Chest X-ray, PA view. Patient: 60 years old, sex F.
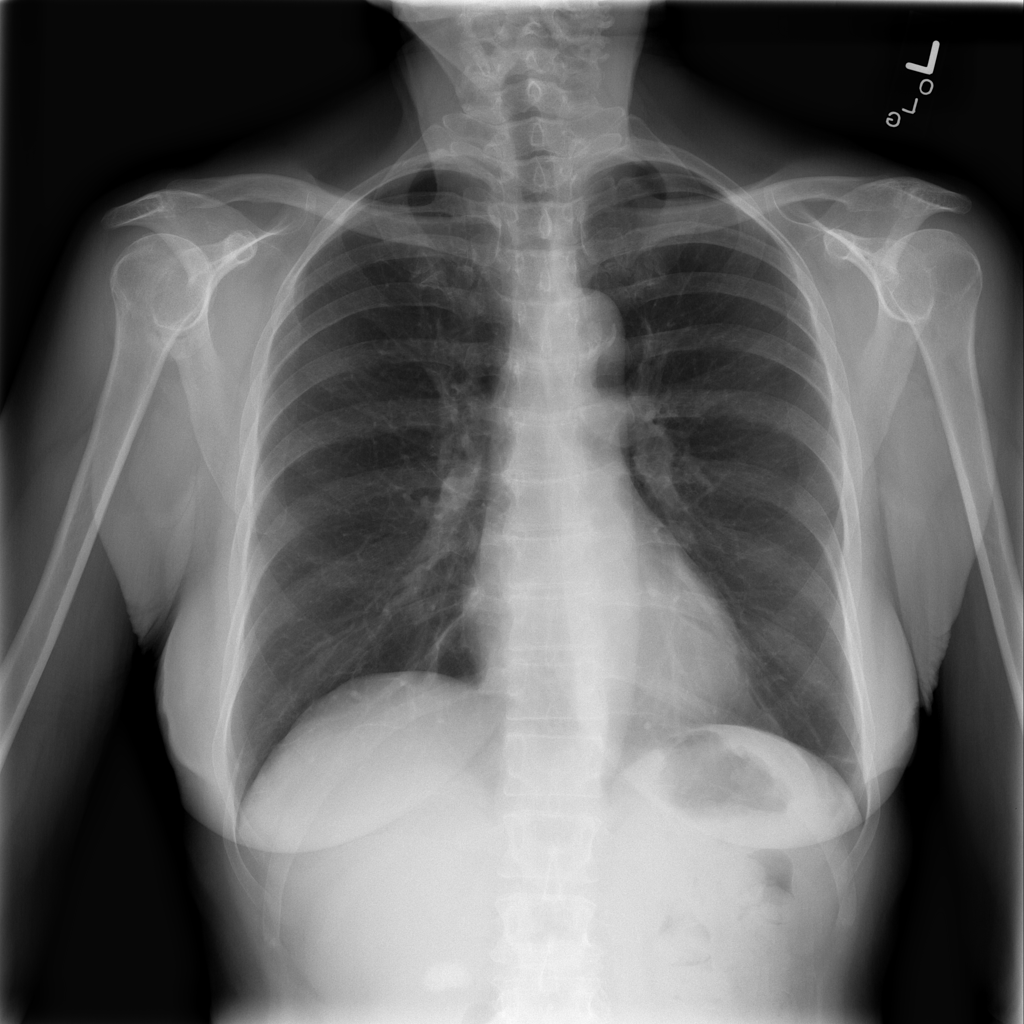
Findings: Atelectasis, Nodule